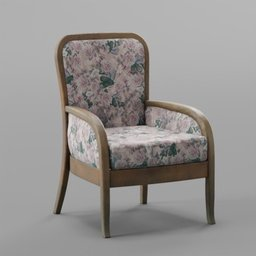
Label: furniture